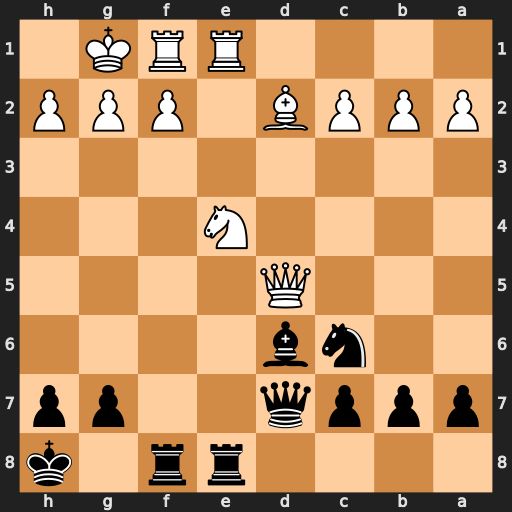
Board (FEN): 4rr1k/pppq2pp/2nb4/3Q4/4N3/8/PPPB1PPP/4RRK1
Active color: b
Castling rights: -
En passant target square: -
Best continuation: Bxh2+ Kxh2 Qxd5